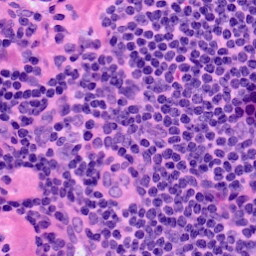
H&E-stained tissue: LymphNode